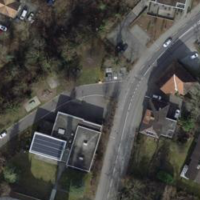
EUNIS habitat code: 55
Species observed at this site:
Clinopodium vulgare